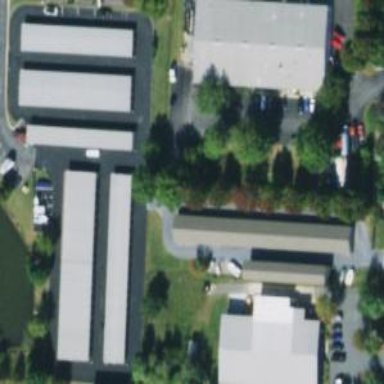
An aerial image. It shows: Commercial area with storage rental shop.